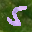
Label: 5